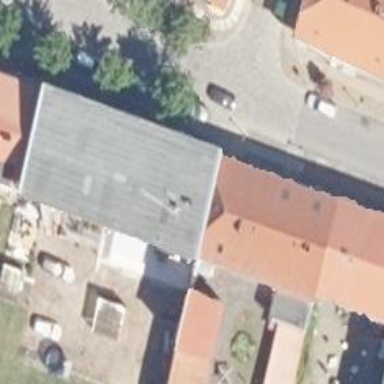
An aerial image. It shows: Residential building.